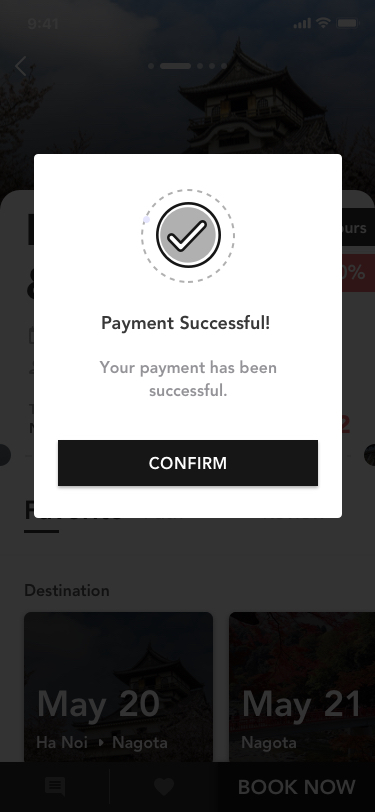
Text in this UI design:
14/16
3 DAYS ( 20   22 Mar 2019 )
$512
Destination
May 20
Ha Noi
Nagota
May 21
Nagota
Tour code:
NNSGN5843-007-200719VN-H
Nagoya
& Tokyo
With over two million inhabitants, Nagoya (名古屋) is Japan's fourth most populated city. It is the capital of Aichi Prefecture and the principal city of the Nobi plain, one of Honshu's three large plains and metropolitan and industrial centers.
About
BOOK NOW
06 days 16 hours
-20%
Payment Successful!
Your payment has been successful.